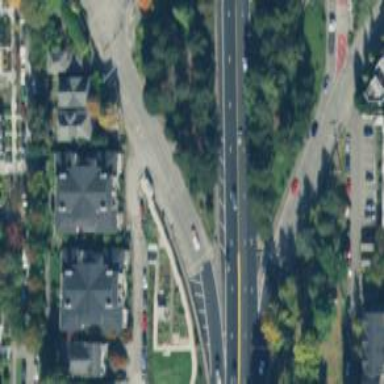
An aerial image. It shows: Trunk link highway with asphalt surface.